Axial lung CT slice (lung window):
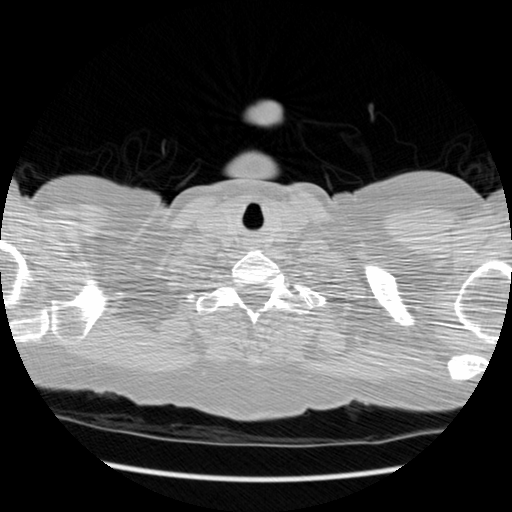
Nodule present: no